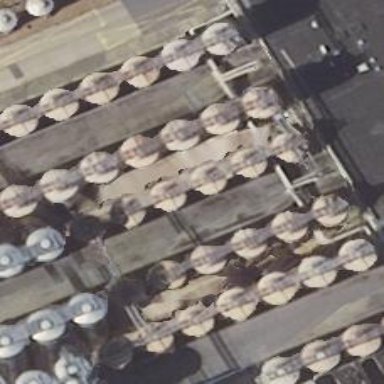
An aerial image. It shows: Storage tank that is man-made.